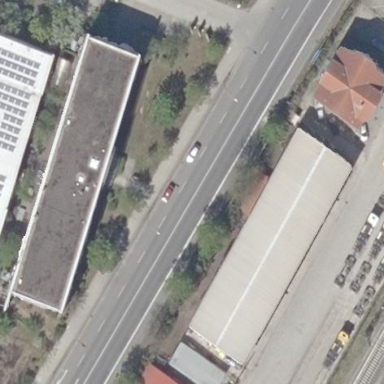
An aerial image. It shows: Commercial building with gabled roof.